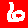
Digit: 6